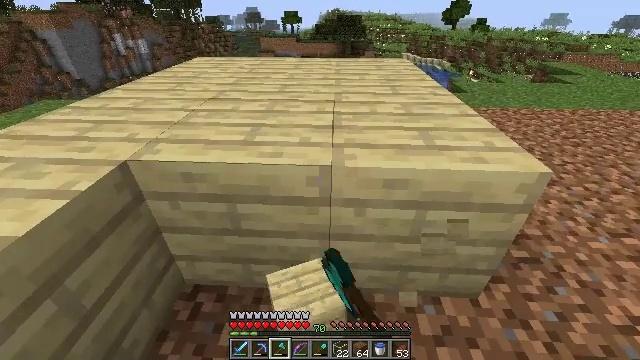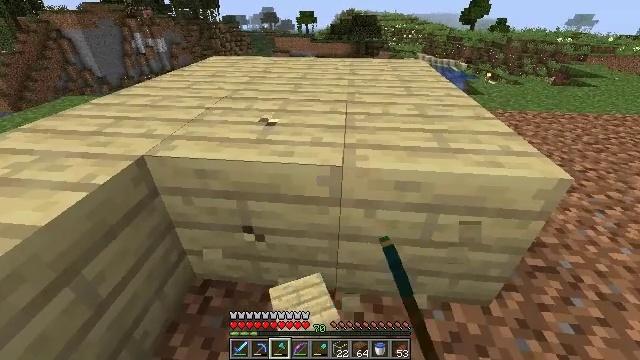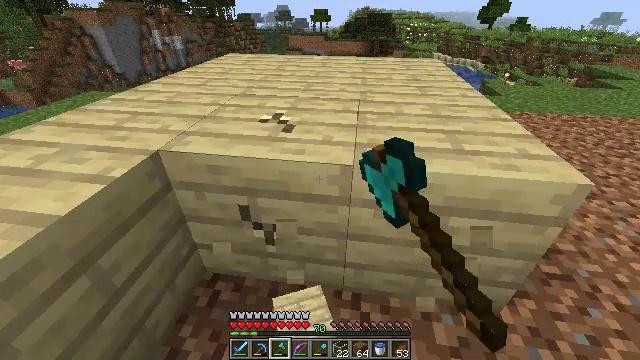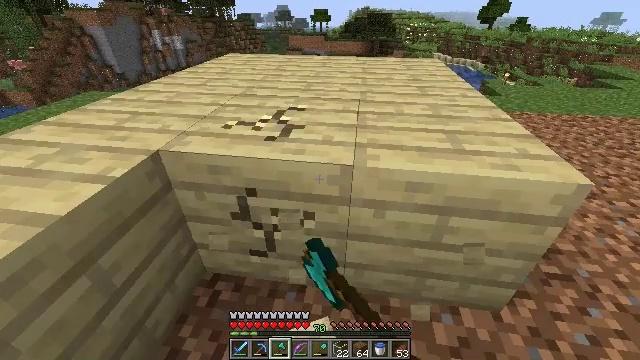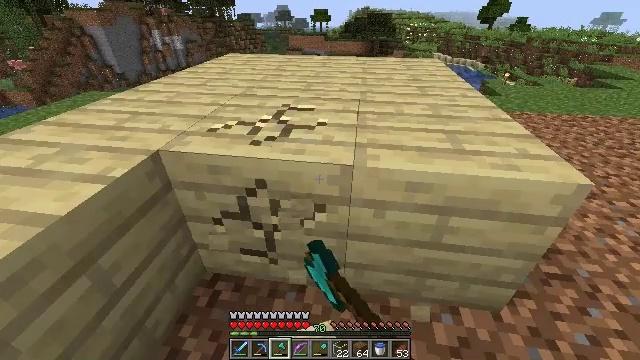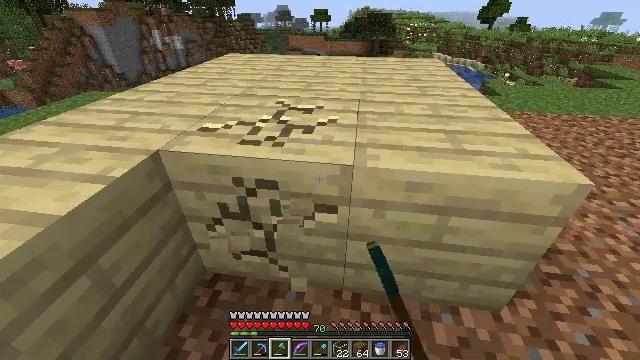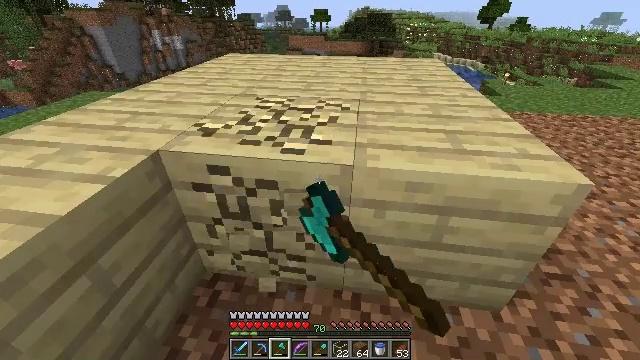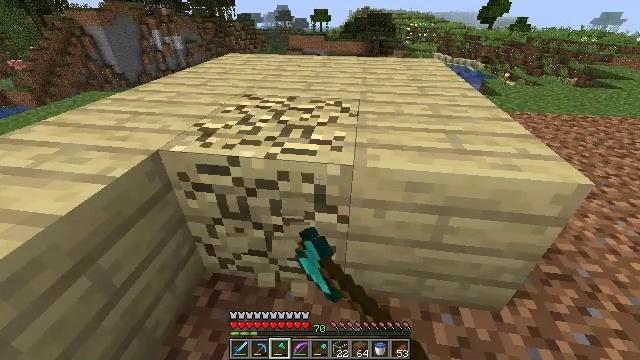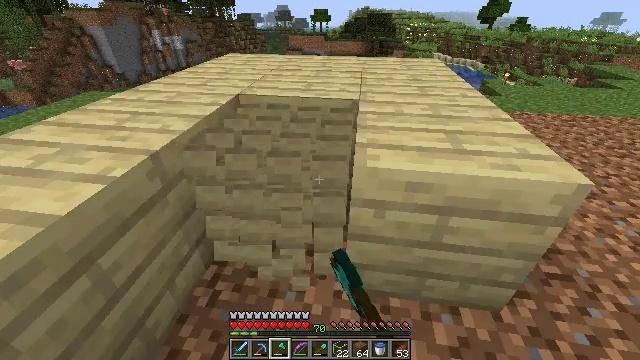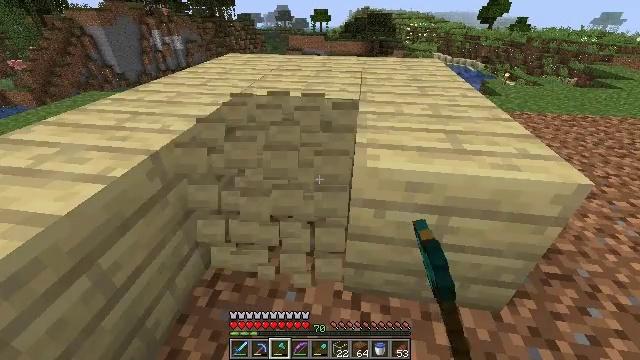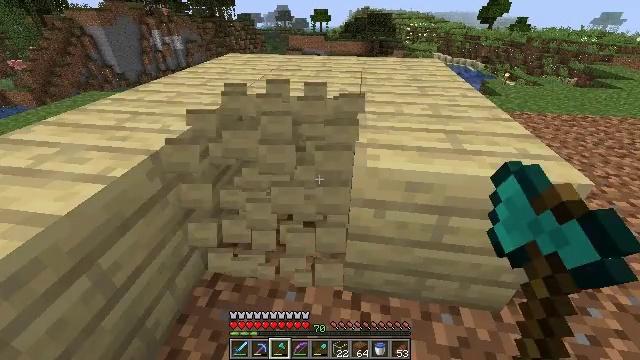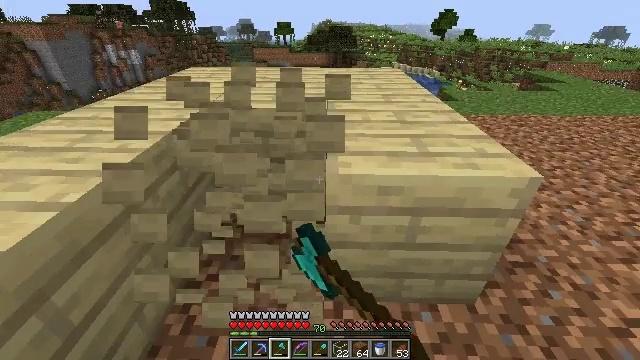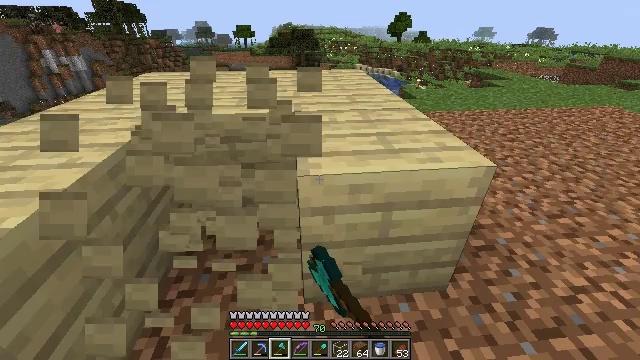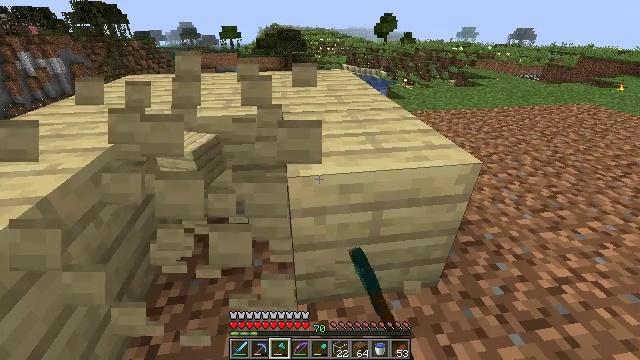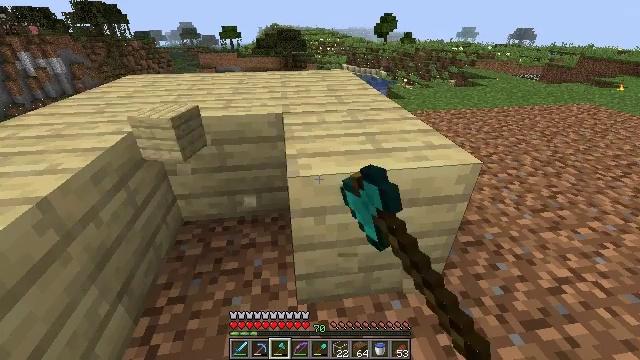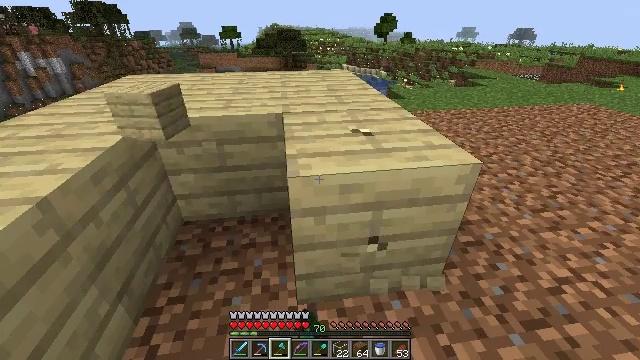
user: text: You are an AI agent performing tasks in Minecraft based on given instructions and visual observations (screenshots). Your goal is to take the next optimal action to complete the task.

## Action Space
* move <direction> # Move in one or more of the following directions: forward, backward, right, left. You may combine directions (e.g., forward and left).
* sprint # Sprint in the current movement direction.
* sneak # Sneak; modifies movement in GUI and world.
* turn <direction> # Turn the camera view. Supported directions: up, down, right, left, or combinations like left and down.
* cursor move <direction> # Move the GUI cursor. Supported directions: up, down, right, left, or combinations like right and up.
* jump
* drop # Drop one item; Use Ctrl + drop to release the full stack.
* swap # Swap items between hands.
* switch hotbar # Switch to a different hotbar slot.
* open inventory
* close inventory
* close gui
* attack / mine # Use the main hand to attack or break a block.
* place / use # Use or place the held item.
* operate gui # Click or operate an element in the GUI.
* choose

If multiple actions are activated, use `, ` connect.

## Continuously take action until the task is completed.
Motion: motion action
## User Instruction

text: Gather some birch planks.
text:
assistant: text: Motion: turn left, attack / mine
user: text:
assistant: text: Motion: turn left, attack / mine
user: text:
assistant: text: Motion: attack / mine
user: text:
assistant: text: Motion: attack / mine
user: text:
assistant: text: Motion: attack / mine
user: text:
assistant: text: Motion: attack / mine
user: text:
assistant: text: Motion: attack / mine
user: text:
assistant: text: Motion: attack / mine
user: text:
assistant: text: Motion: attack / mine
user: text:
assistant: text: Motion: attack / mine
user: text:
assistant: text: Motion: turn right and up, attack / mine
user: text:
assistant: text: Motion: turn right, attack / mine
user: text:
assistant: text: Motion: turn right, attack / mine
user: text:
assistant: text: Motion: attack / mine
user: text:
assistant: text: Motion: attack / mine
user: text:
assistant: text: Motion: attack / mine
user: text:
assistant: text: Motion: attack / mine
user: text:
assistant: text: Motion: attack / mine
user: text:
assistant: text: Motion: attack / mine
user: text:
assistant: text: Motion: attack / mine
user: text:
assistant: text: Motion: attack / mine
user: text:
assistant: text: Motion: move forward, attack / mine
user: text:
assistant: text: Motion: move forward, attack / mine
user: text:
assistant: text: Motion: move forward, turn left, attack / mine
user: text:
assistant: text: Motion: move forward, attack / mine
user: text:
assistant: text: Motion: move forward, turn left, attack / mine
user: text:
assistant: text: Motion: move forward, turn left, attack / mine
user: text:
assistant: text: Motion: attack / mine
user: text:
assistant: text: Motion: turn left, attack / mine
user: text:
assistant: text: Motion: attack / mine